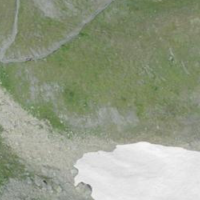
EUNIS habitat code: 48
Species observed at this site:
Arnica montana
Montifringilla nivalis
Lagopus muta